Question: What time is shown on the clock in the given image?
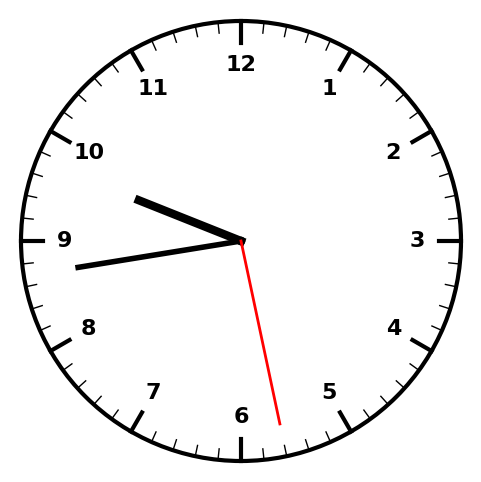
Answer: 09:43:28